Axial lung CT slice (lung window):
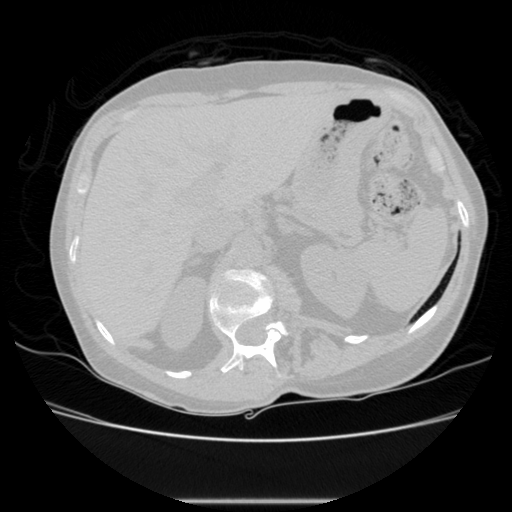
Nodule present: no